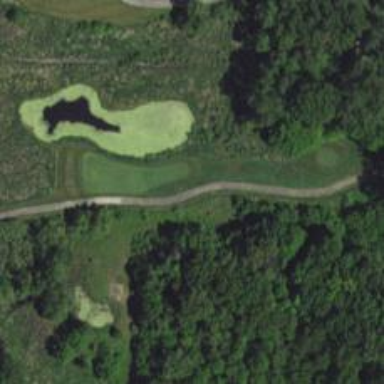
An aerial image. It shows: Pathway for golfing.